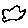
Label: cloud